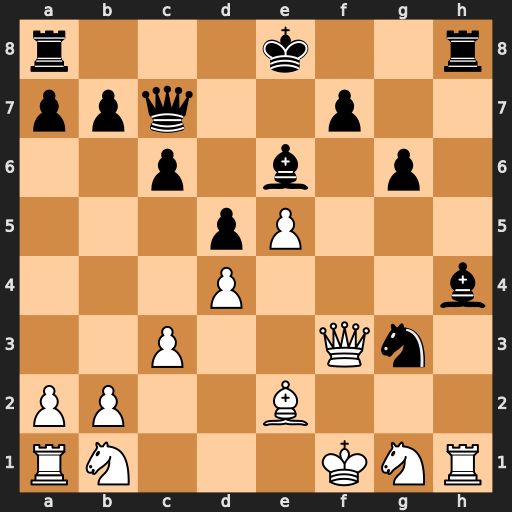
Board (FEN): r3k2r/ppq2p2/2p1b1p1/3pP3/3P3b/2P2Qn1/PP2B3/RN3KNR
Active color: w
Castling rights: kq
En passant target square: -
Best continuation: Qxg3 Bxg3 Rxh8+ Ke7 Rxa8